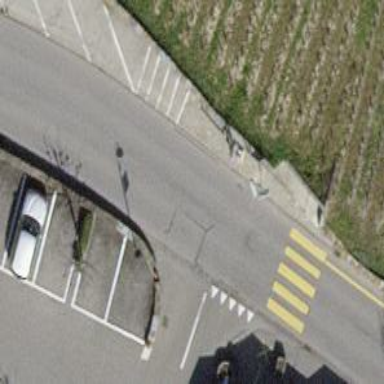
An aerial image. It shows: Motorcycle parking area.